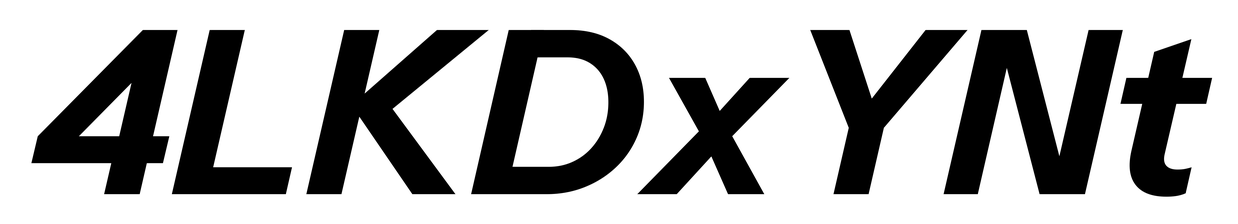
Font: InstrumentSans-Italic_Bold_Italic